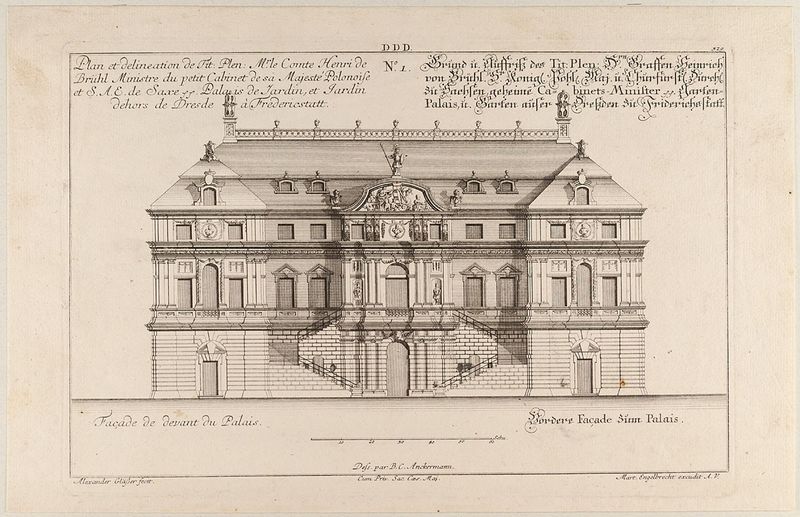
Titel: Palais im Großen Garten in Dresden - Fassade
Künstler: Martin Engelbrecht
Standort: Hamburg
Institution: Museum für Kunst und Gewerbe Hamburg
Schlagwörter: fenster, tür, zeichnung, gebäude, haus, schloss, architektur, barock, statue, schrift, papier, fassade, grafik, graphik, treppe, fotografie, photographie, burg, druckgraphik, druckgrafik, radierung, stich, text, entwurf, lustschloss, risalit, mansarddach, plan, kupferstich, grundriss, palais, wasserzeichen, stiege, parks, historische, reproduktionen, barockzeit, barockzeitalter, facade, druckerzeugnisse, architekturdarstellungen, örtlichkeit, straße, stätte, fassadendekorationen, gebäudes, gärten, ornamentstich, vorlageblätter